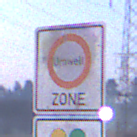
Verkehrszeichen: BeginnUmweltzone
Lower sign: FreistellungVomVerkehrsverbot2
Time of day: SunriseSunset
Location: Outdoor (Nature)
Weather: Clear
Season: NotSpecified
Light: Natural